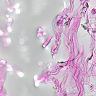
Metastatic tissue present: no